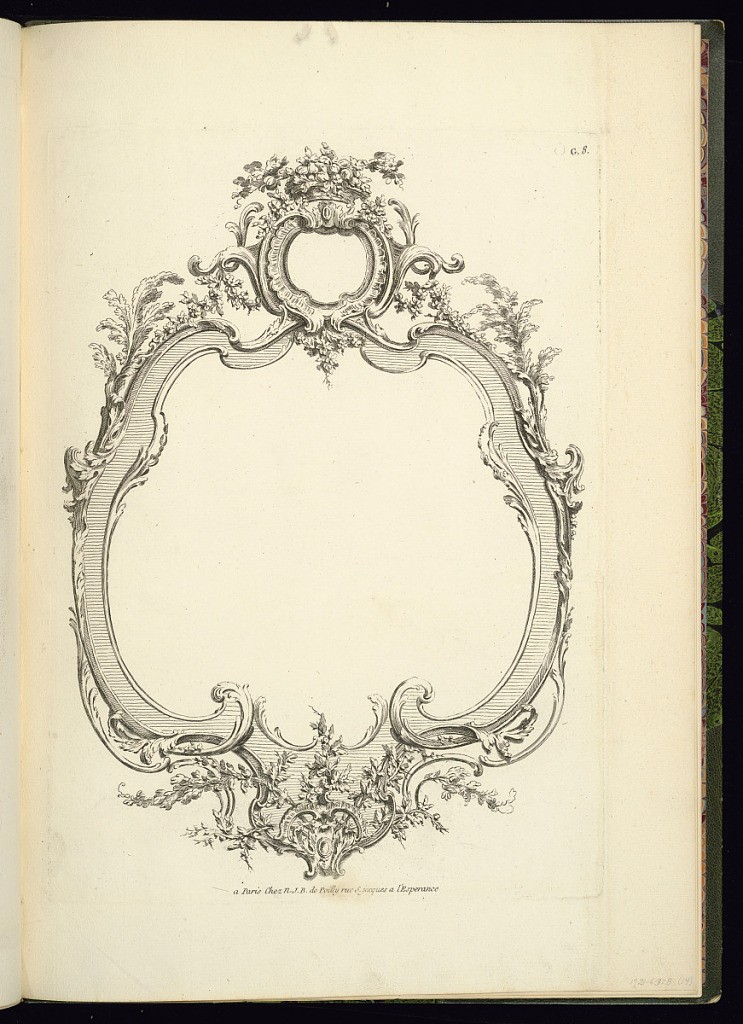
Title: Cartouche Design
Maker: Nicolas-Jean-Baptiste Poilly, de, French, 1707 – 1780
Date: mid- 18th century
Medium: Etching and engraving on laid paper
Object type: Print
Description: Design for a rococo cartouche featuring acanthus leaves, c-scrolls, shell, palm leaves, plumes, flowers, foliate branches, and topped with a smaller cartouche. The plate is numbered and signed.